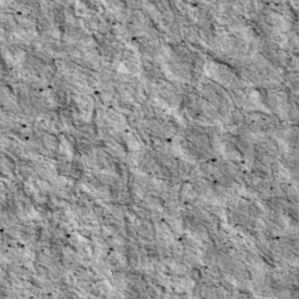
Label: non_frost